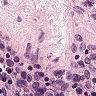
Metastatic tissue present: no